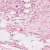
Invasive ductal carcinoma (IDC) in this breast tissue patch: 0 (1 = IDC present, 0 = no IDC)